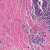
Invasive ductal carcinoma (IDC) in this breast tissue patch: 0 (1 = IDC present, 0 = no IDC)